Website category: university
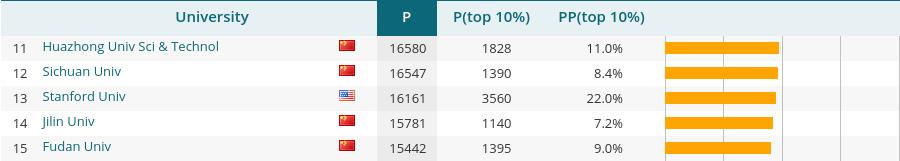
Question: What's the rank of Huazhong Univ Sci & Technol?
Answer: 11

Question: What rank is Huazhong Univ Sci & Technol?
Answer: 11

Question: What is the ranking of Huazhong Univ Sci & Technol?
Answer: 11

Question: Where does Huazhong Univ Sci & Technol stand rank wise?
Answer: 11

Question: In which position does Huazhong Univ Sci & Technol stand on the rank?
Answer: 11

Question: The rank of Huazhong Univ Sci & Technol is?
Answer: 11

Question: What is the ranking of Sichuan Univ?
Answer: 12

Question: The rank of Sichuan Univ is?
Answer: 12

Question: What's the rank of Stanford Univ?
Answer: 13

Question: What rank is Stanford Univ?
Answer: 13

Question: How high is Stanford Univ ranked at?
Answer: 13

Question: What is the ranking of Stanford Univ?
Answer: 13

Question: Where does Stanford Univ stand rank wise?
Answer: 13

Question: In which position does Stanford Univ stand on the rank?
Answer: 13

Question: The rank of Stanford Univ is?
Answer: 13

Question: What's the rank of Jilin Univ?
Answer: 14

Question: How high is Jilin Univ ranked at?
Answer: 14

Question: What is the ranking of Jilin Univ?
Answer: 14

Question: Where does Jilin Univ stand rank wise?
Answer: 14

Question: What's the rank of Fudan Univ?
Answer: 15

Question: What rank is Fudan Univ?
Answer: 15

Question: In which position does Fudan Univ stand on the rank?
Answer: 15

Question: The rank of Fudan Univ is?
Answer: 15

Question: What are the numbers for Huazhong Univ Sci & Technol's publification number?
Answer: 16580

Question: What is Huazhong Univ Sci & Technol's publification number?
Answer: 16580

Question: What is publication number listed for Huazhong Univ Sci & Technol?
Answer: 16580

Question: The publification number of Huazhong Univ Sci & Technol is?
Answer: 16580

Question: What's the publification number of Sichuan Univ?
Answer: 16547

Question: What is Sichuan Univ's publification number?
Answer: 16547

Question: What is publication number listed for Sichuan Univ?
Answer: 16547

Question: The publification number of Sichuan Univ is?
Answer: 16547

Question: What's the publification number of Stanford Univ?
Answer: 16161

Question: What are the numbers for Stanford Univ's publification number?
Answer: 16161

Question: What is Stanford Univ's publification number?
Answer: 16161

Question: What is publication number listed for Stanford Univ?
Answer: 16161

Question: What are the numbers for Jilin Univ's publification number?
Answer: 15781

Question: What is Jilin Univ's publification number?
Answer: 15781

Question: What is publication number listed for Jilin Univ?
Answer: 15781

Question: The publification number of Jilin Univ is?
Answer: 15781

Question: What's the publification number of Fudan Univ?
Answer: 15442

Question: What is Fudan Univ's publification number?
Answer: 15442

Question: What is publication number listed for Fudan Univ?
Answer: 15442

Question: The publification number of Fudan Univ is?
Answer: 15442

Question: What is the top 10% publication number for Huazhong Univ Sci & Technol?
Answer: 1828

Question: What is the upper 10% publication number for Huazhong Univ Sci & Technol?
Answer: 1828

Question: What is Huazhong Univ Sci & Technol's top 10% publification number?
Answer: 1828

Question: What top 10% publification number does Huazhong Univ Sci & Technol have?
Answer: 1828

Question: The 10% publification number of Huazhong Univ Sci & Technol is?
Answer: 1828

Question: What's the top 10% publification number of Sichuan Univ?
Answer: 1390

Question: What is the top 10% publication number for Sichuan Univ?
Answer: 1390

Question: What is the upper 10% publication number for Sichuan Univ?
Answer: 1390

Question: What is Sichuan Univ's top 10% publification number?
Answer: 1390

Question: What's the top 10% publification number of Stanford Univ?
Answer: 3560

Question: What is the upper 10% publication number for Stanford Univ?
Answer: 3560

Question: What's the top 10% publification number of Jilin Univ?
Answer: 1140

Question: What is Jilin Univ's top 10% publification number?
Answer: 1140

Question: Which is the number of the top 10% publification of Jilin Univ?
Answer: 1140

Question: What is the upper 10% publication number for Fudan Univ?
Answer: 1395

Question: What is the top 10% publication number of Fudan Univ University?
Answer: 1395

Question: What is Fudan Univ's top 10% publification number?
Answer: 1395

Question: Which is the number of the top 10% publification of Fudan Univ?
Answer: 1395

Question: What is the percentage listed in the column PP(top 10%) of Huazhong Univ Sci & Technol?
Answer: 11.0%

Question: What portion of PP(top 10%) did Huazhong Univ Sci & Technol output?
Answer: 11.0%

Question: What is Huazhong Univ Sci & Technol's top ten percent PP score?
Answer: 11.0%